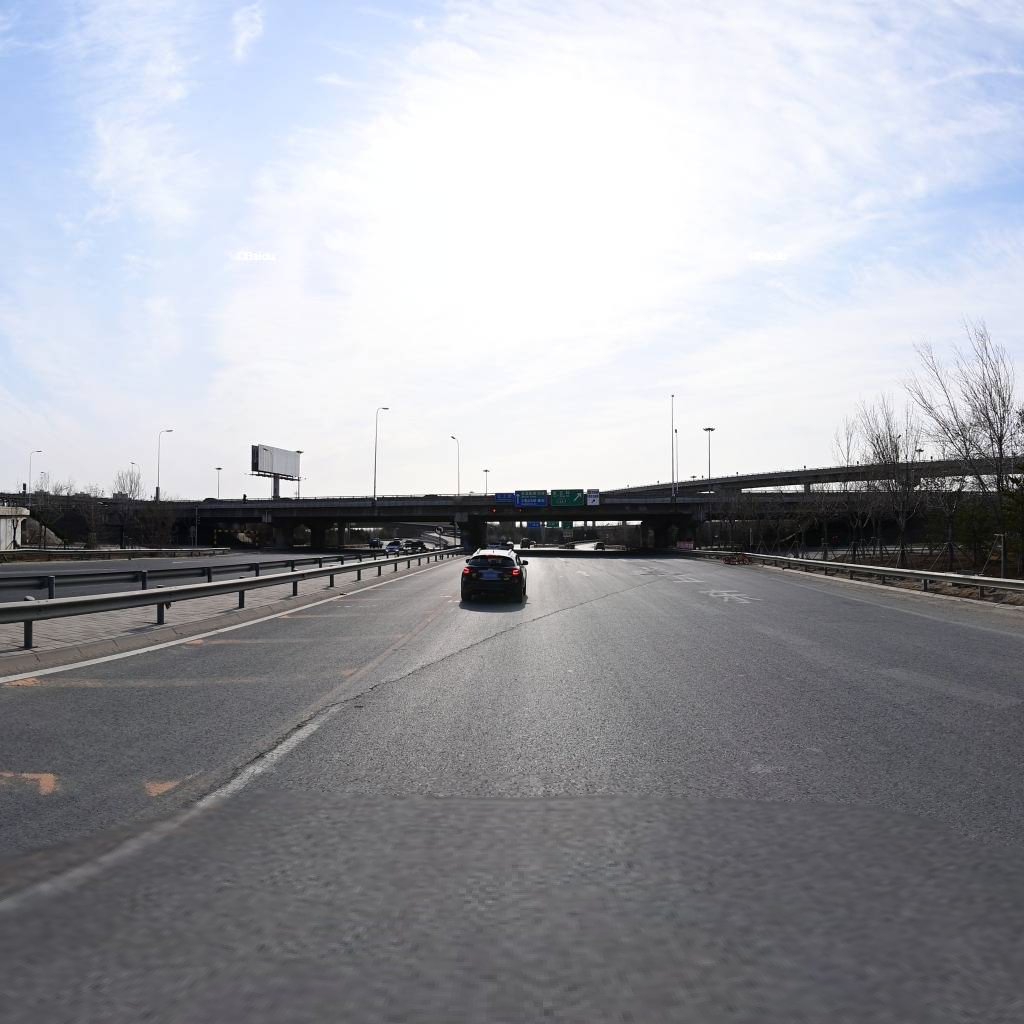
Region: Chaoyang
Road damage annotations: longitudinal crack